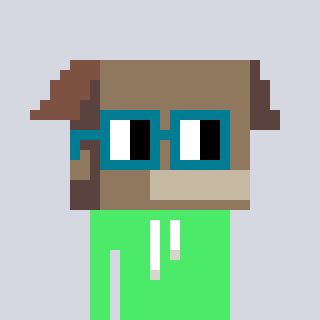
a pixel art character with square dark green glasses, a box-shaped head and a teal-colored body on a cool background